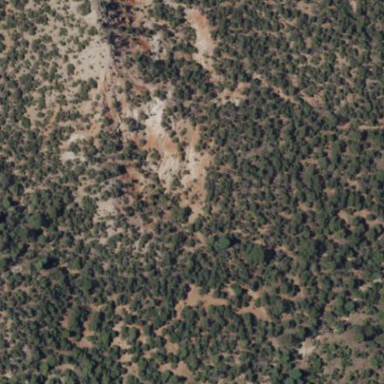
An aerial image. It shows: Patch of scrub vegetation.